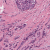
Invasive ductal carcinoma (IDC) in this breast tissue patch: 1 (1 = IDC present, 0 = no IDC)